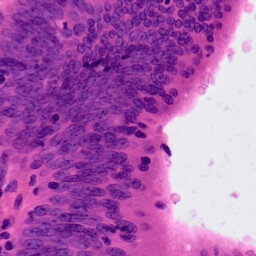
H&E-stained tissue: Colon